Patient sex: M
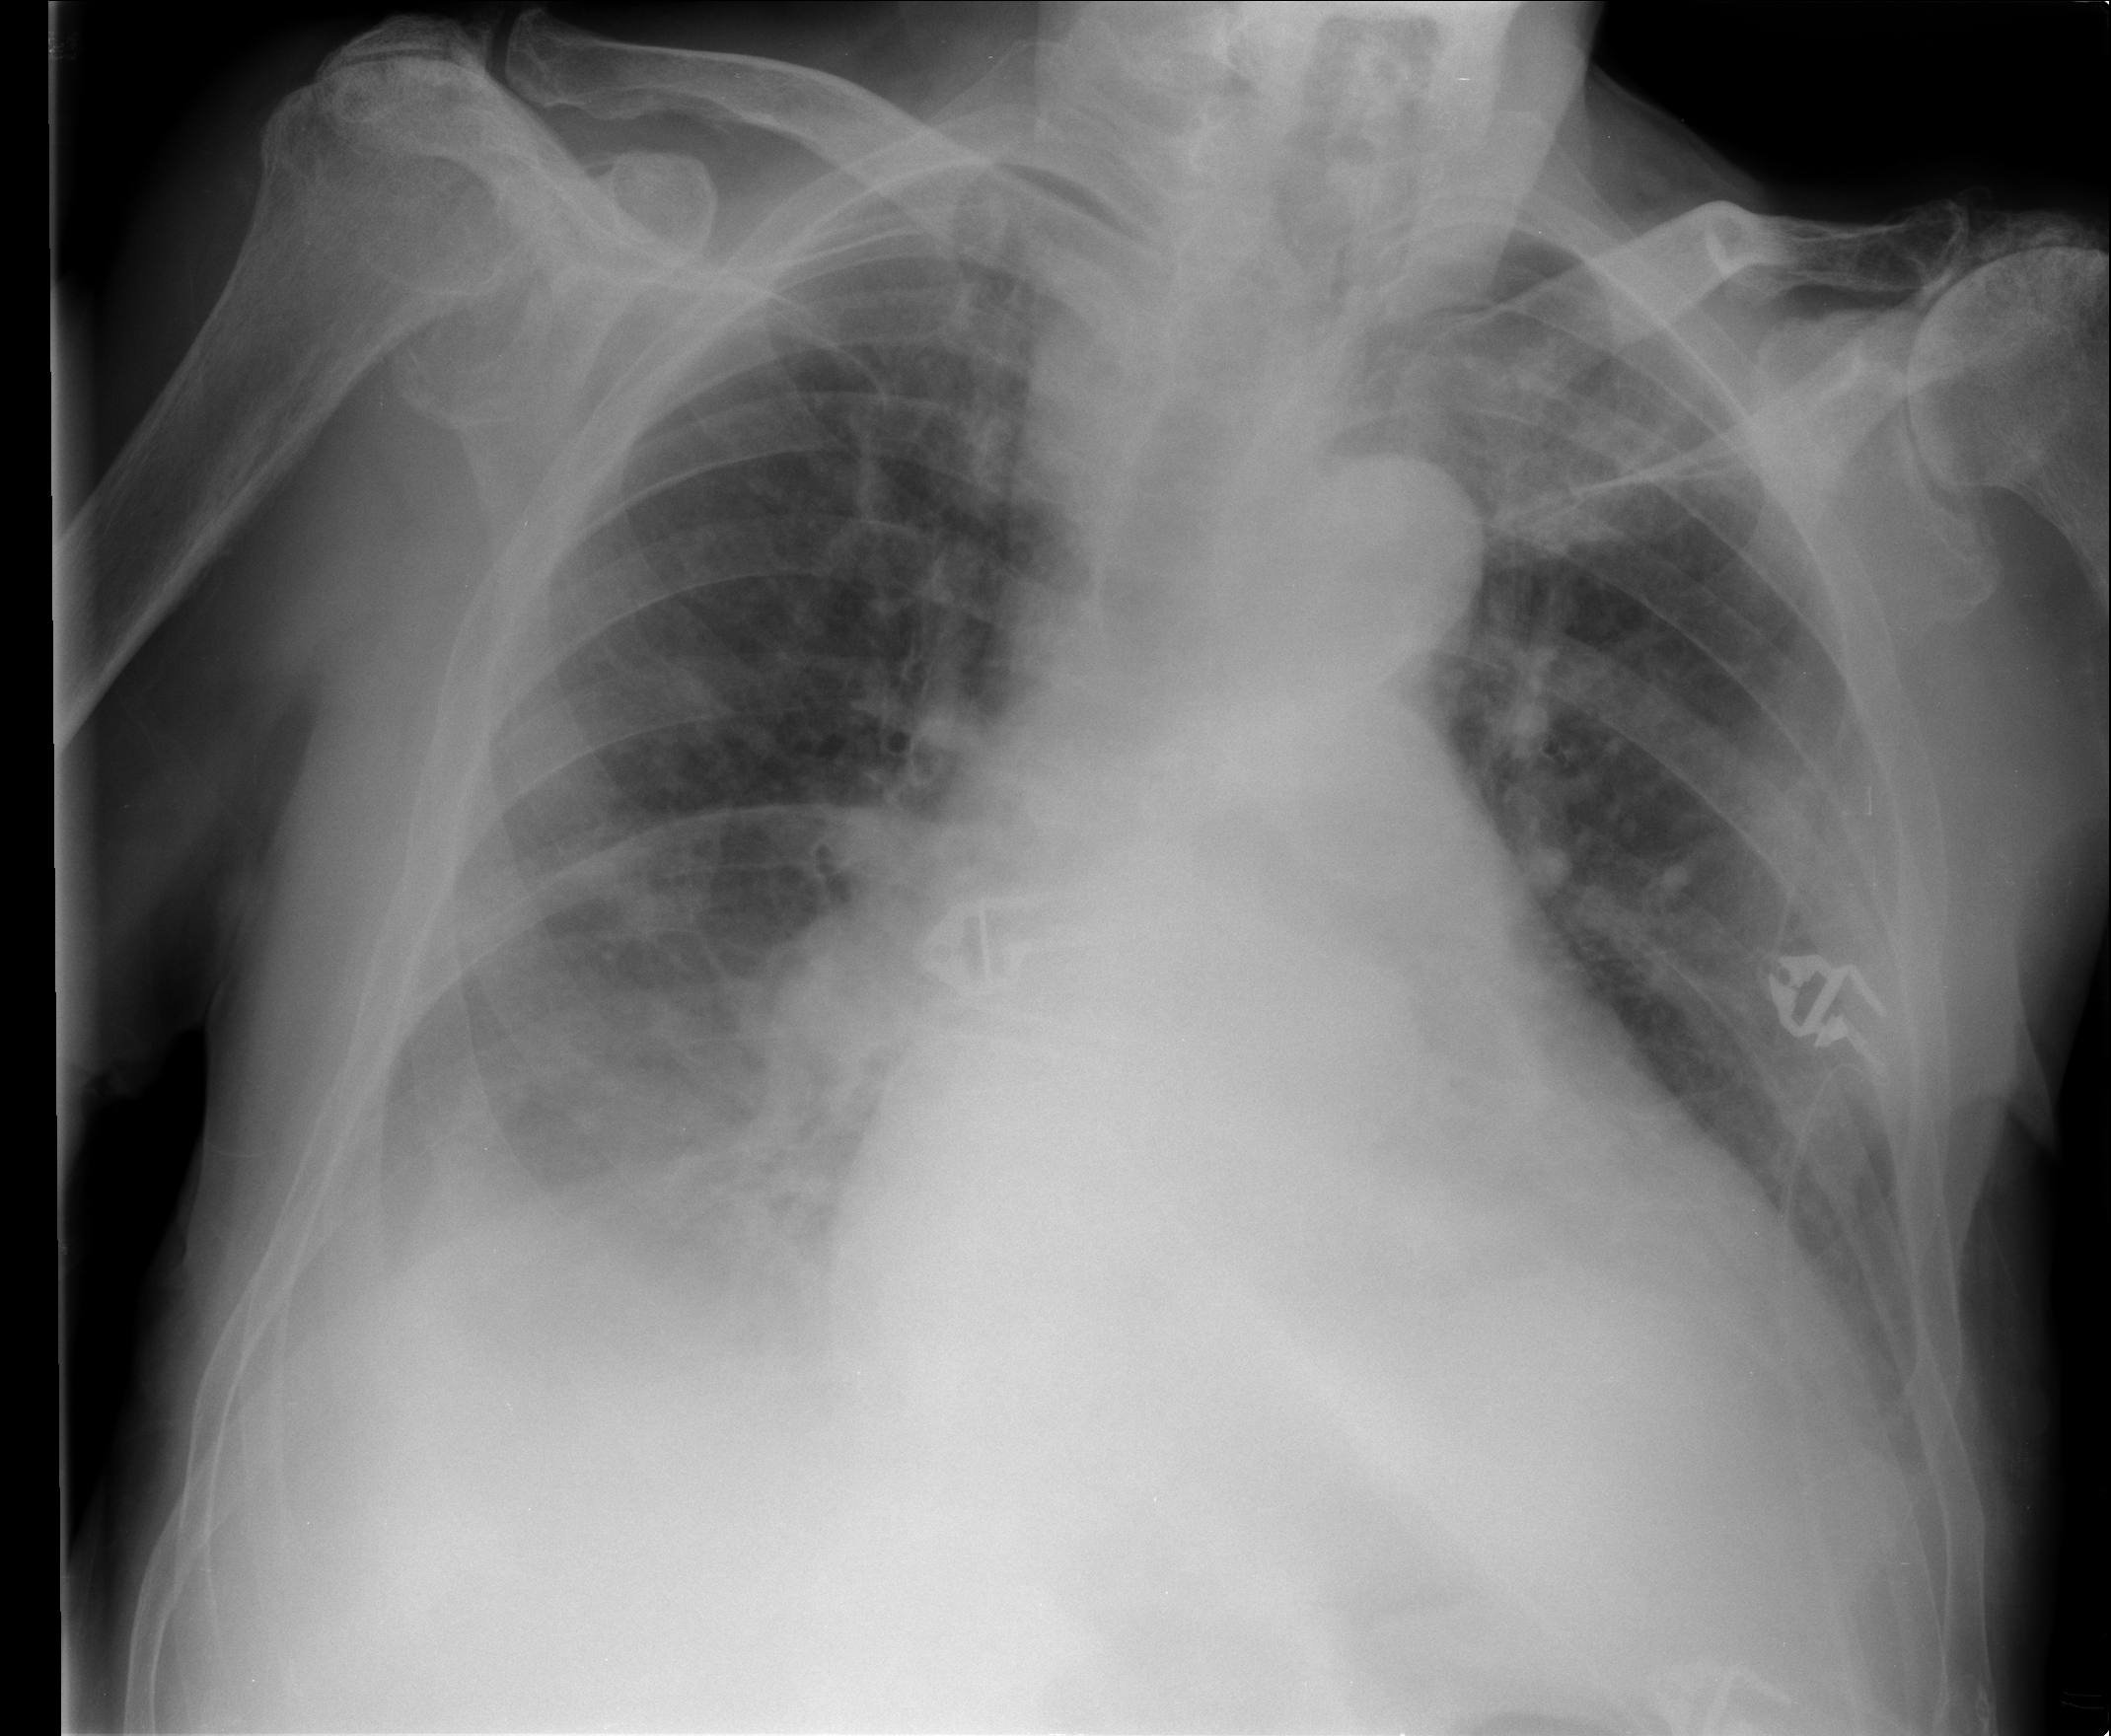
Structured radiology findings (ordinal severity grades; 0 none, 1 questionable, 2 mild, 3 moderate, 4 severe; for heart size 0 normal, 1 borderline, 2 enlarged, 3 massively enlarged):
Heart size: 2
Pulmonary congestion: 2
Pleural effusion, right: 3
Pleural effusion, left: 2
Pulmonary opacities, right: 0
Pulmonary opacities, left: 2
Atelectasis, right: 3
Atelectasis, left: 2